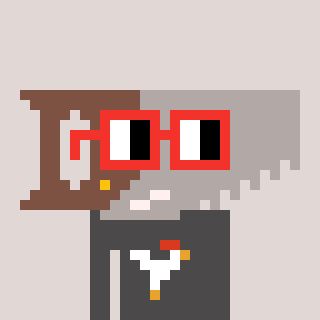
a pixel art character with square red glasses, a saw-shaped head and a grayscale-colored body on a warm background